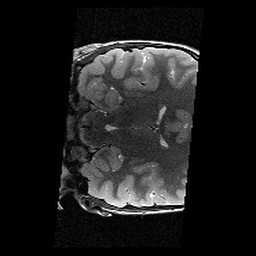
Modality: T2w
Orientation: coronal
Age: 11
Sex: female
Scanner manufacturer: siemens
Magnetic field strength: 3 T
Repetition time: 9.23 s
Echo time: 0.067 s